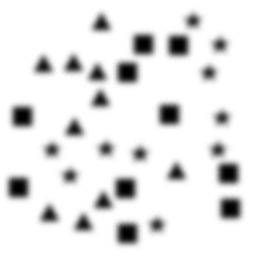
Squares: 10
Triangles: 10
Stars: 10
Total shapes: 30